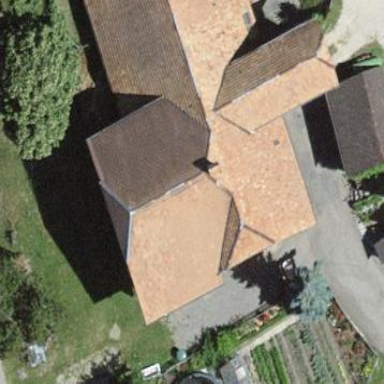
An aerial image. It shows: Farm building.